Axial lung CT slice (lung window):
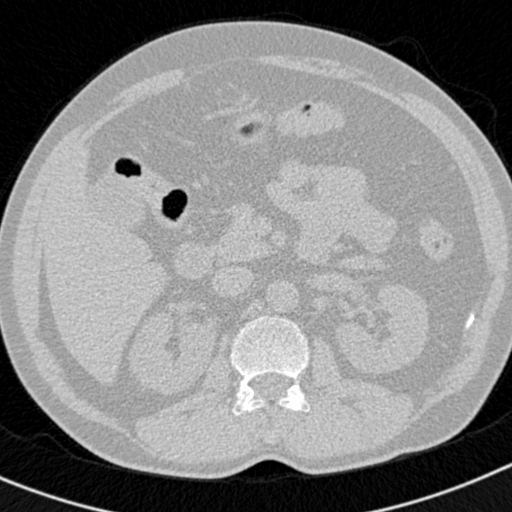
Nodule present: no